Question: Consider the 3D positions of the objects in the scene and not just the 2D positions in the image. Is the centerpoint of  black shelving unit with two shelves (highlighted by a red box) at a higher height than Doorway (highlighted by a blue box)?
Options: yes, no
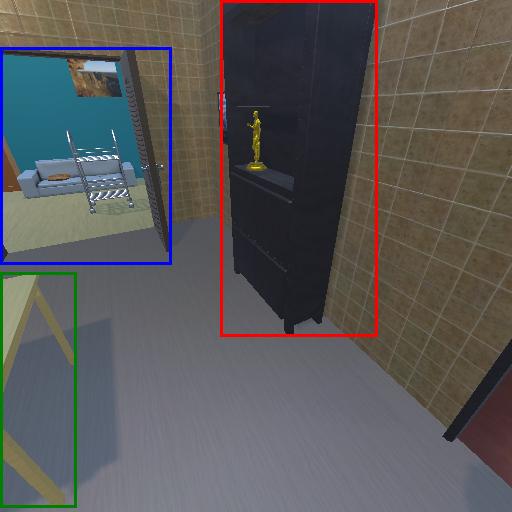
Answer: yes